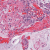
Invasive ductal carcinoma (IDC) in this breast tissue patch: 1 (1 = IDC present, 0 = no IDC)